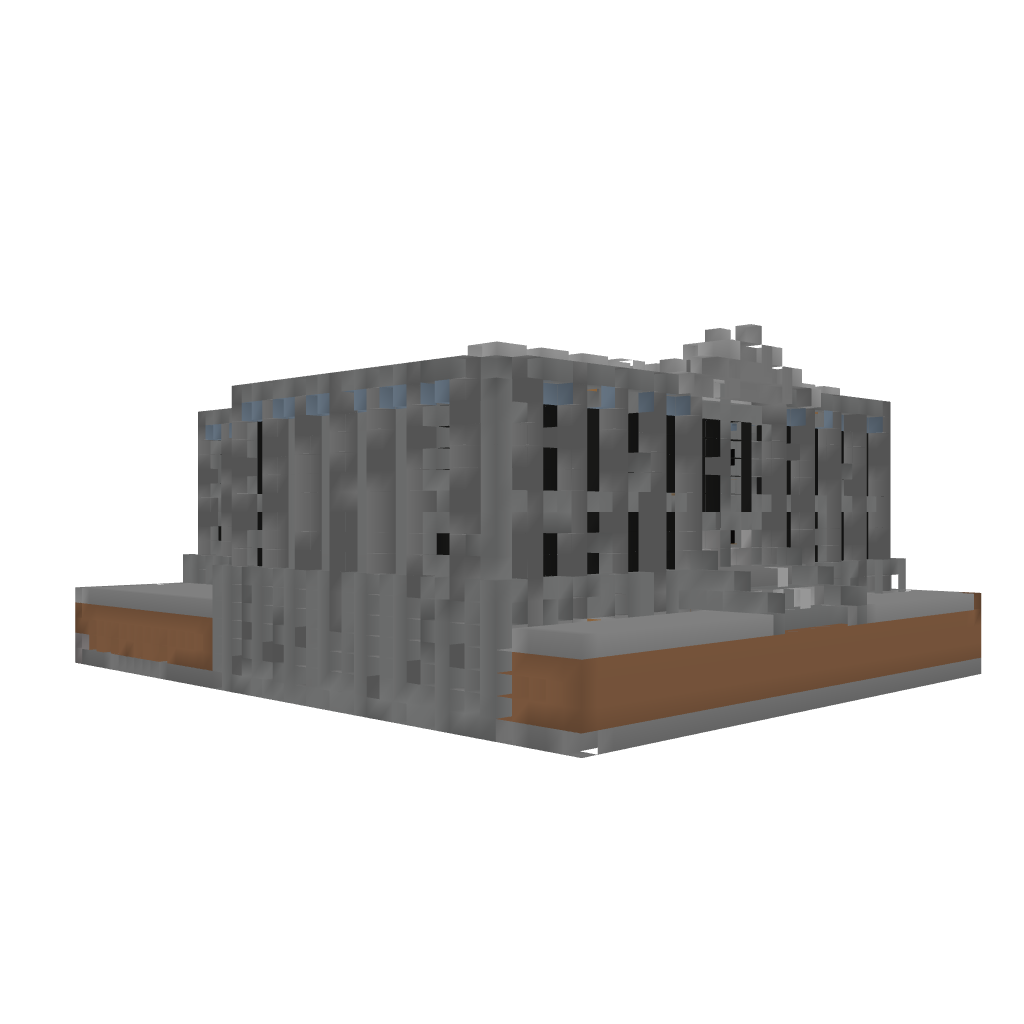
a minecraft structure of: Courthouse